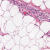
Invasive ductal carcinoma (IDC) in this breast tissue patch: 0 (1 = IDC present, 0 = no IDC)